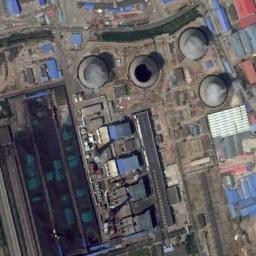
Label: thermal_power_station